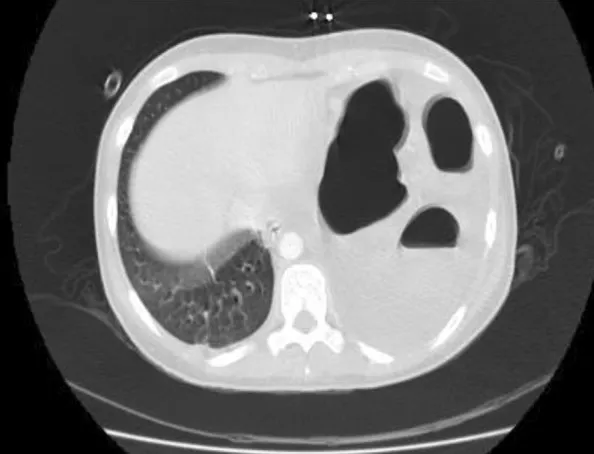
This is the Computed Tomography of the chest and upper abdomen performed after the CXR in Figure1. It shows distended bowel loops in the thorax.
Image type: radiology (ct)